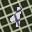
Label: 1